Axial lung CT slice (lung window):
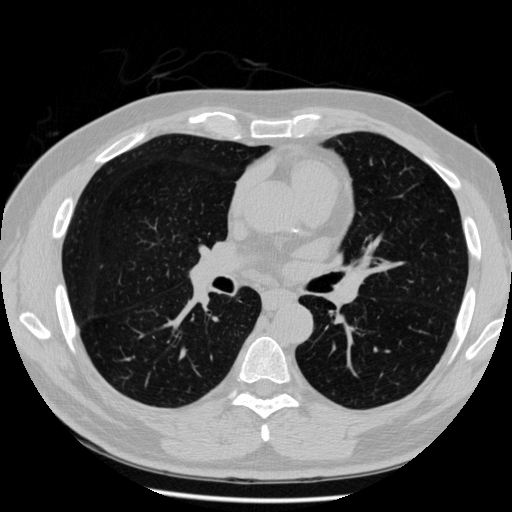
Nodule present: no